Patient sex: F
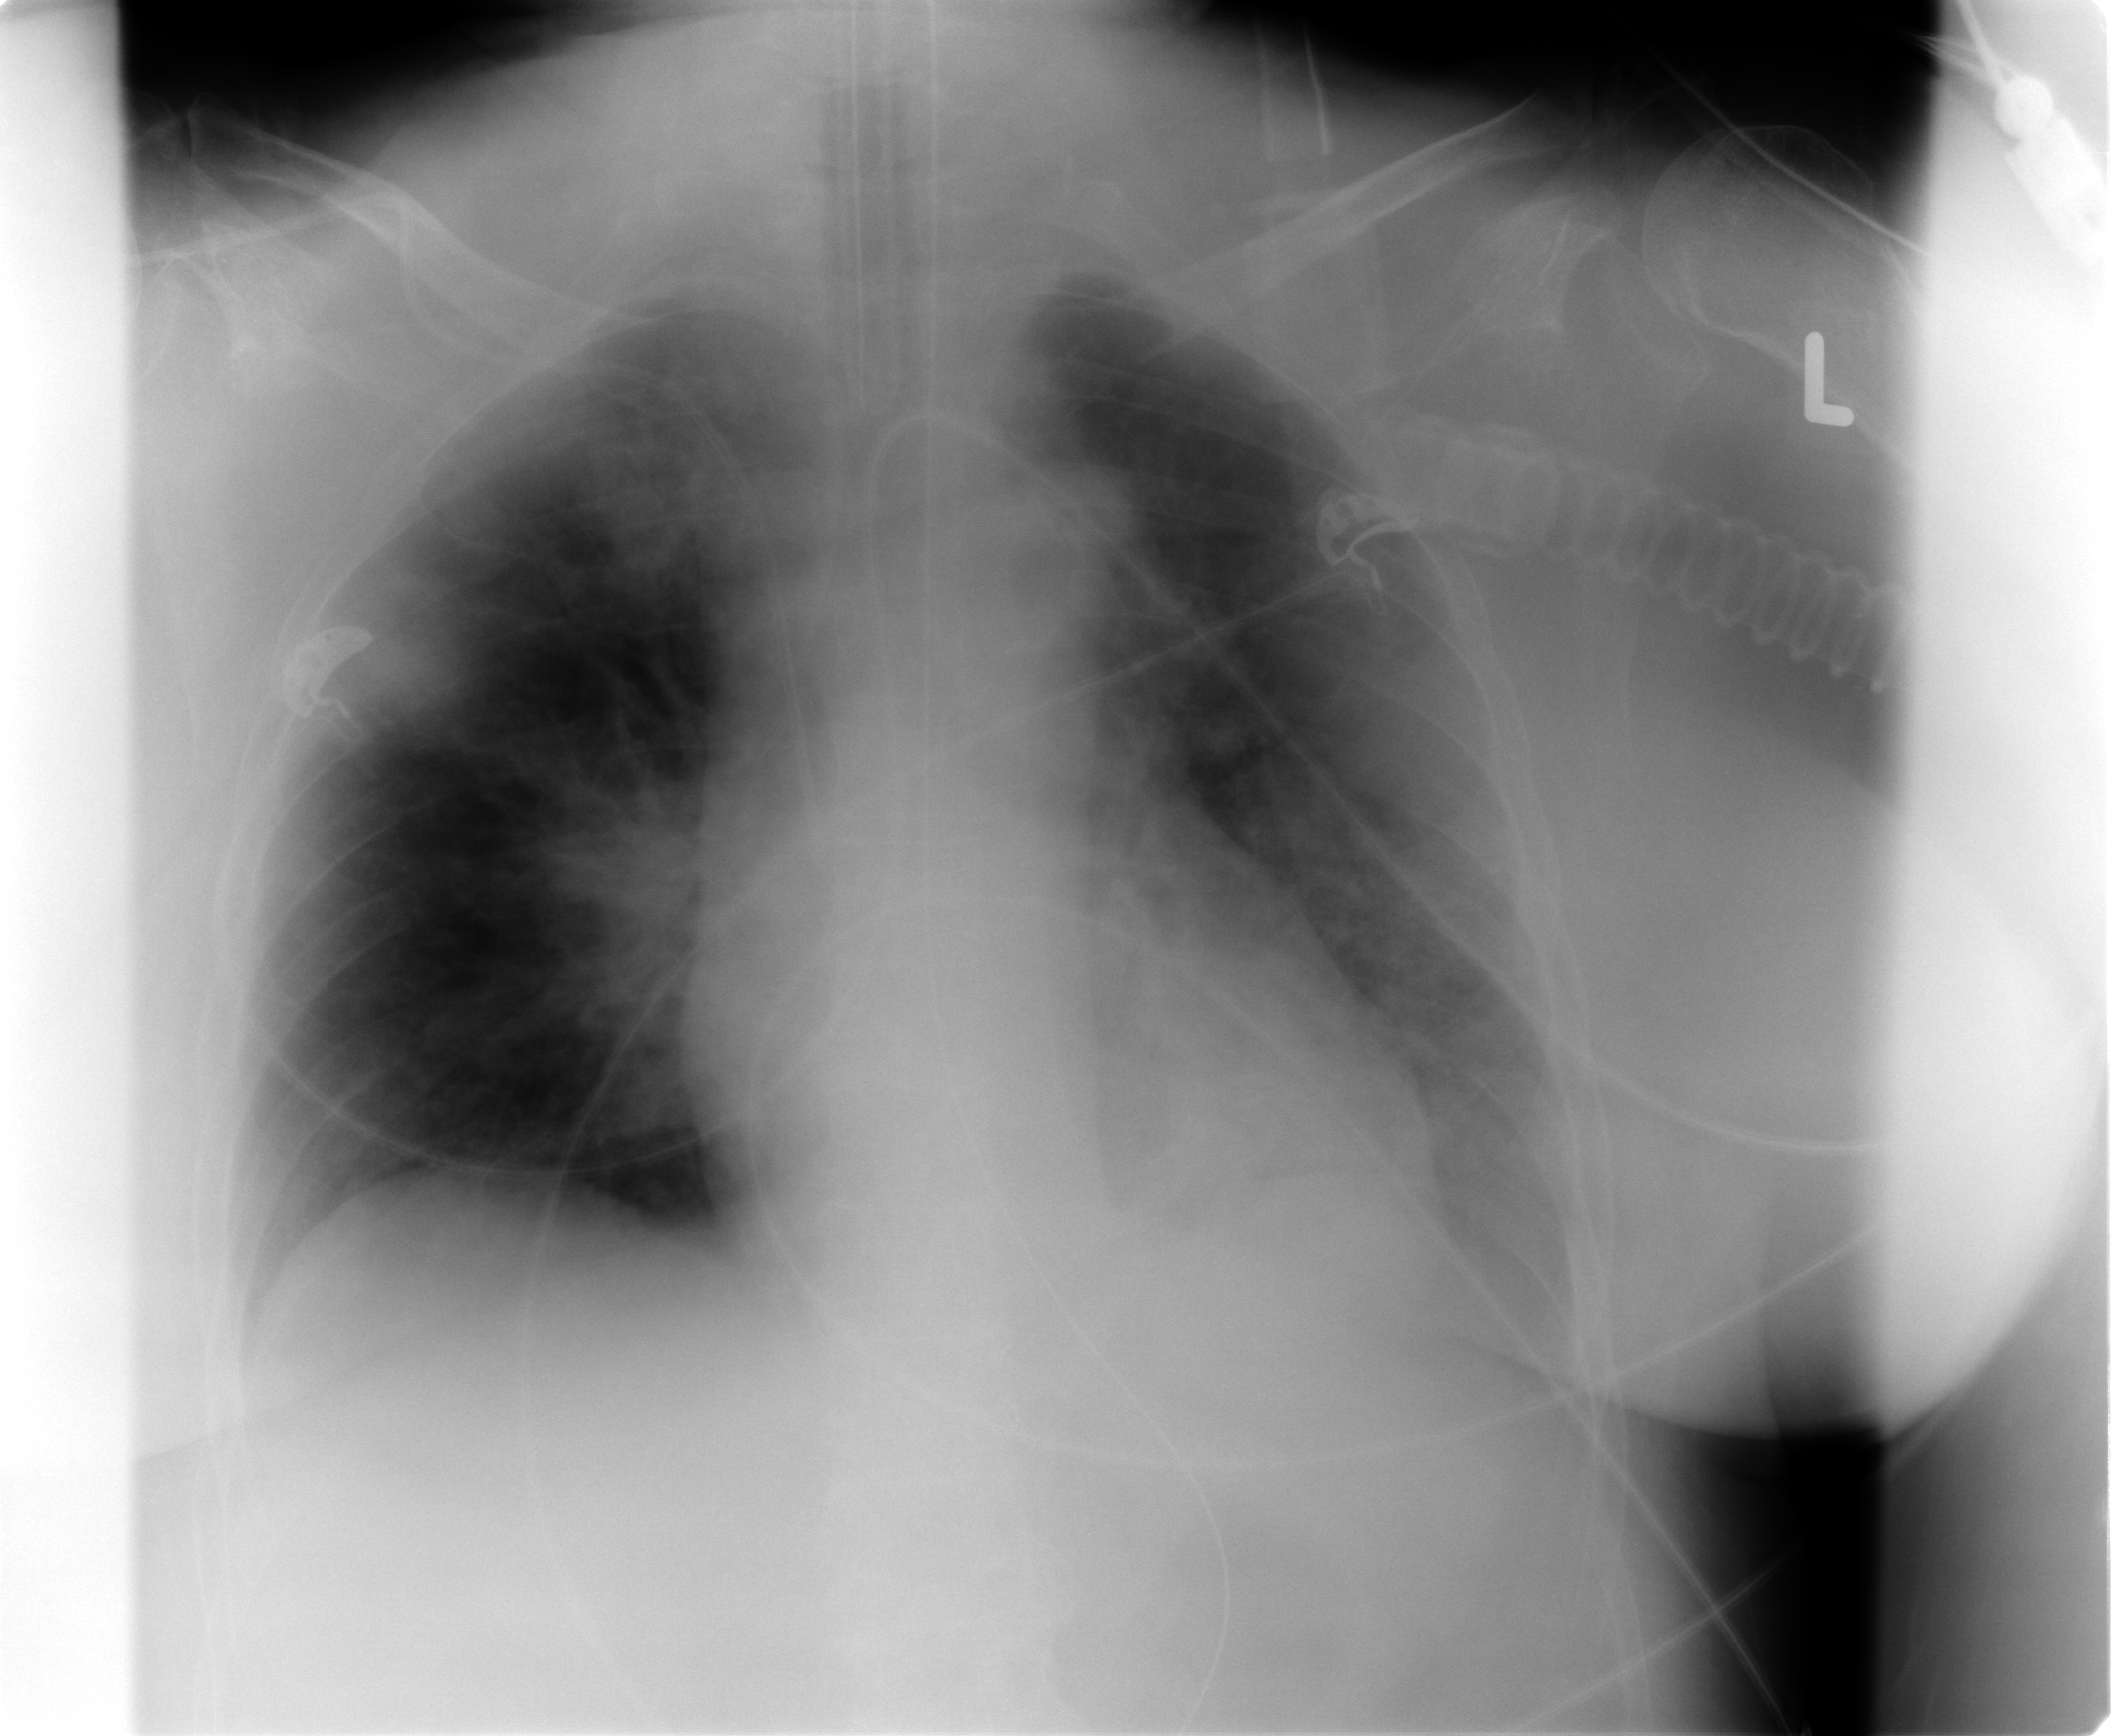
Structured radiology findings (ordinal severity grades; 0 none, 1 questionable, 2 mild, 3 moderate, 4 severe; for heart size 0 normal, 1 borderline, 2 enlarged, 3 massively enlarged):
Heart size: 1
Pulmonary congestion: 2
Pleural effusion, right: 1
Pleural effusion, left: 2
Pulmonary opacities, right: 2
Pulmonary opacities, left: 2
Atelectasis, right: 2
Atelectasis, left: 2